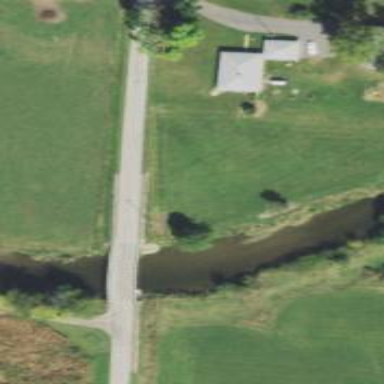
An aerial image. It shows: Residential road with bridge.